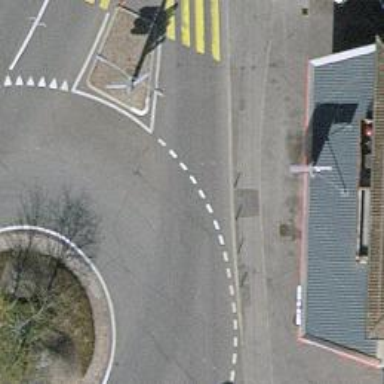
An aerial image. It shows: Secondary road with asphalt surface leading to roundabout. This road features trolley wires.